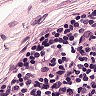
Metastatic tissue present: no